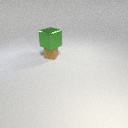
large green metal cube above small brown rubber cube